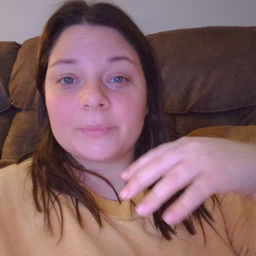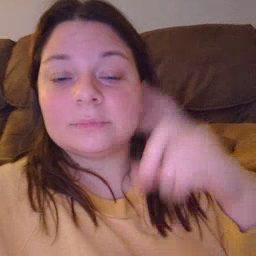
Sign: ear